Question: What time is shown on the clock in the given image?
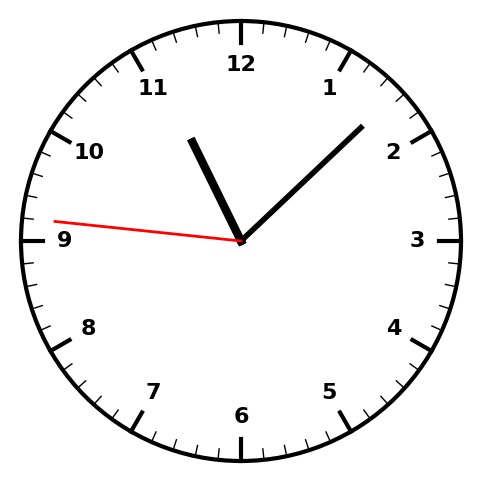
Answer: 11:07:46